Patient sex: M
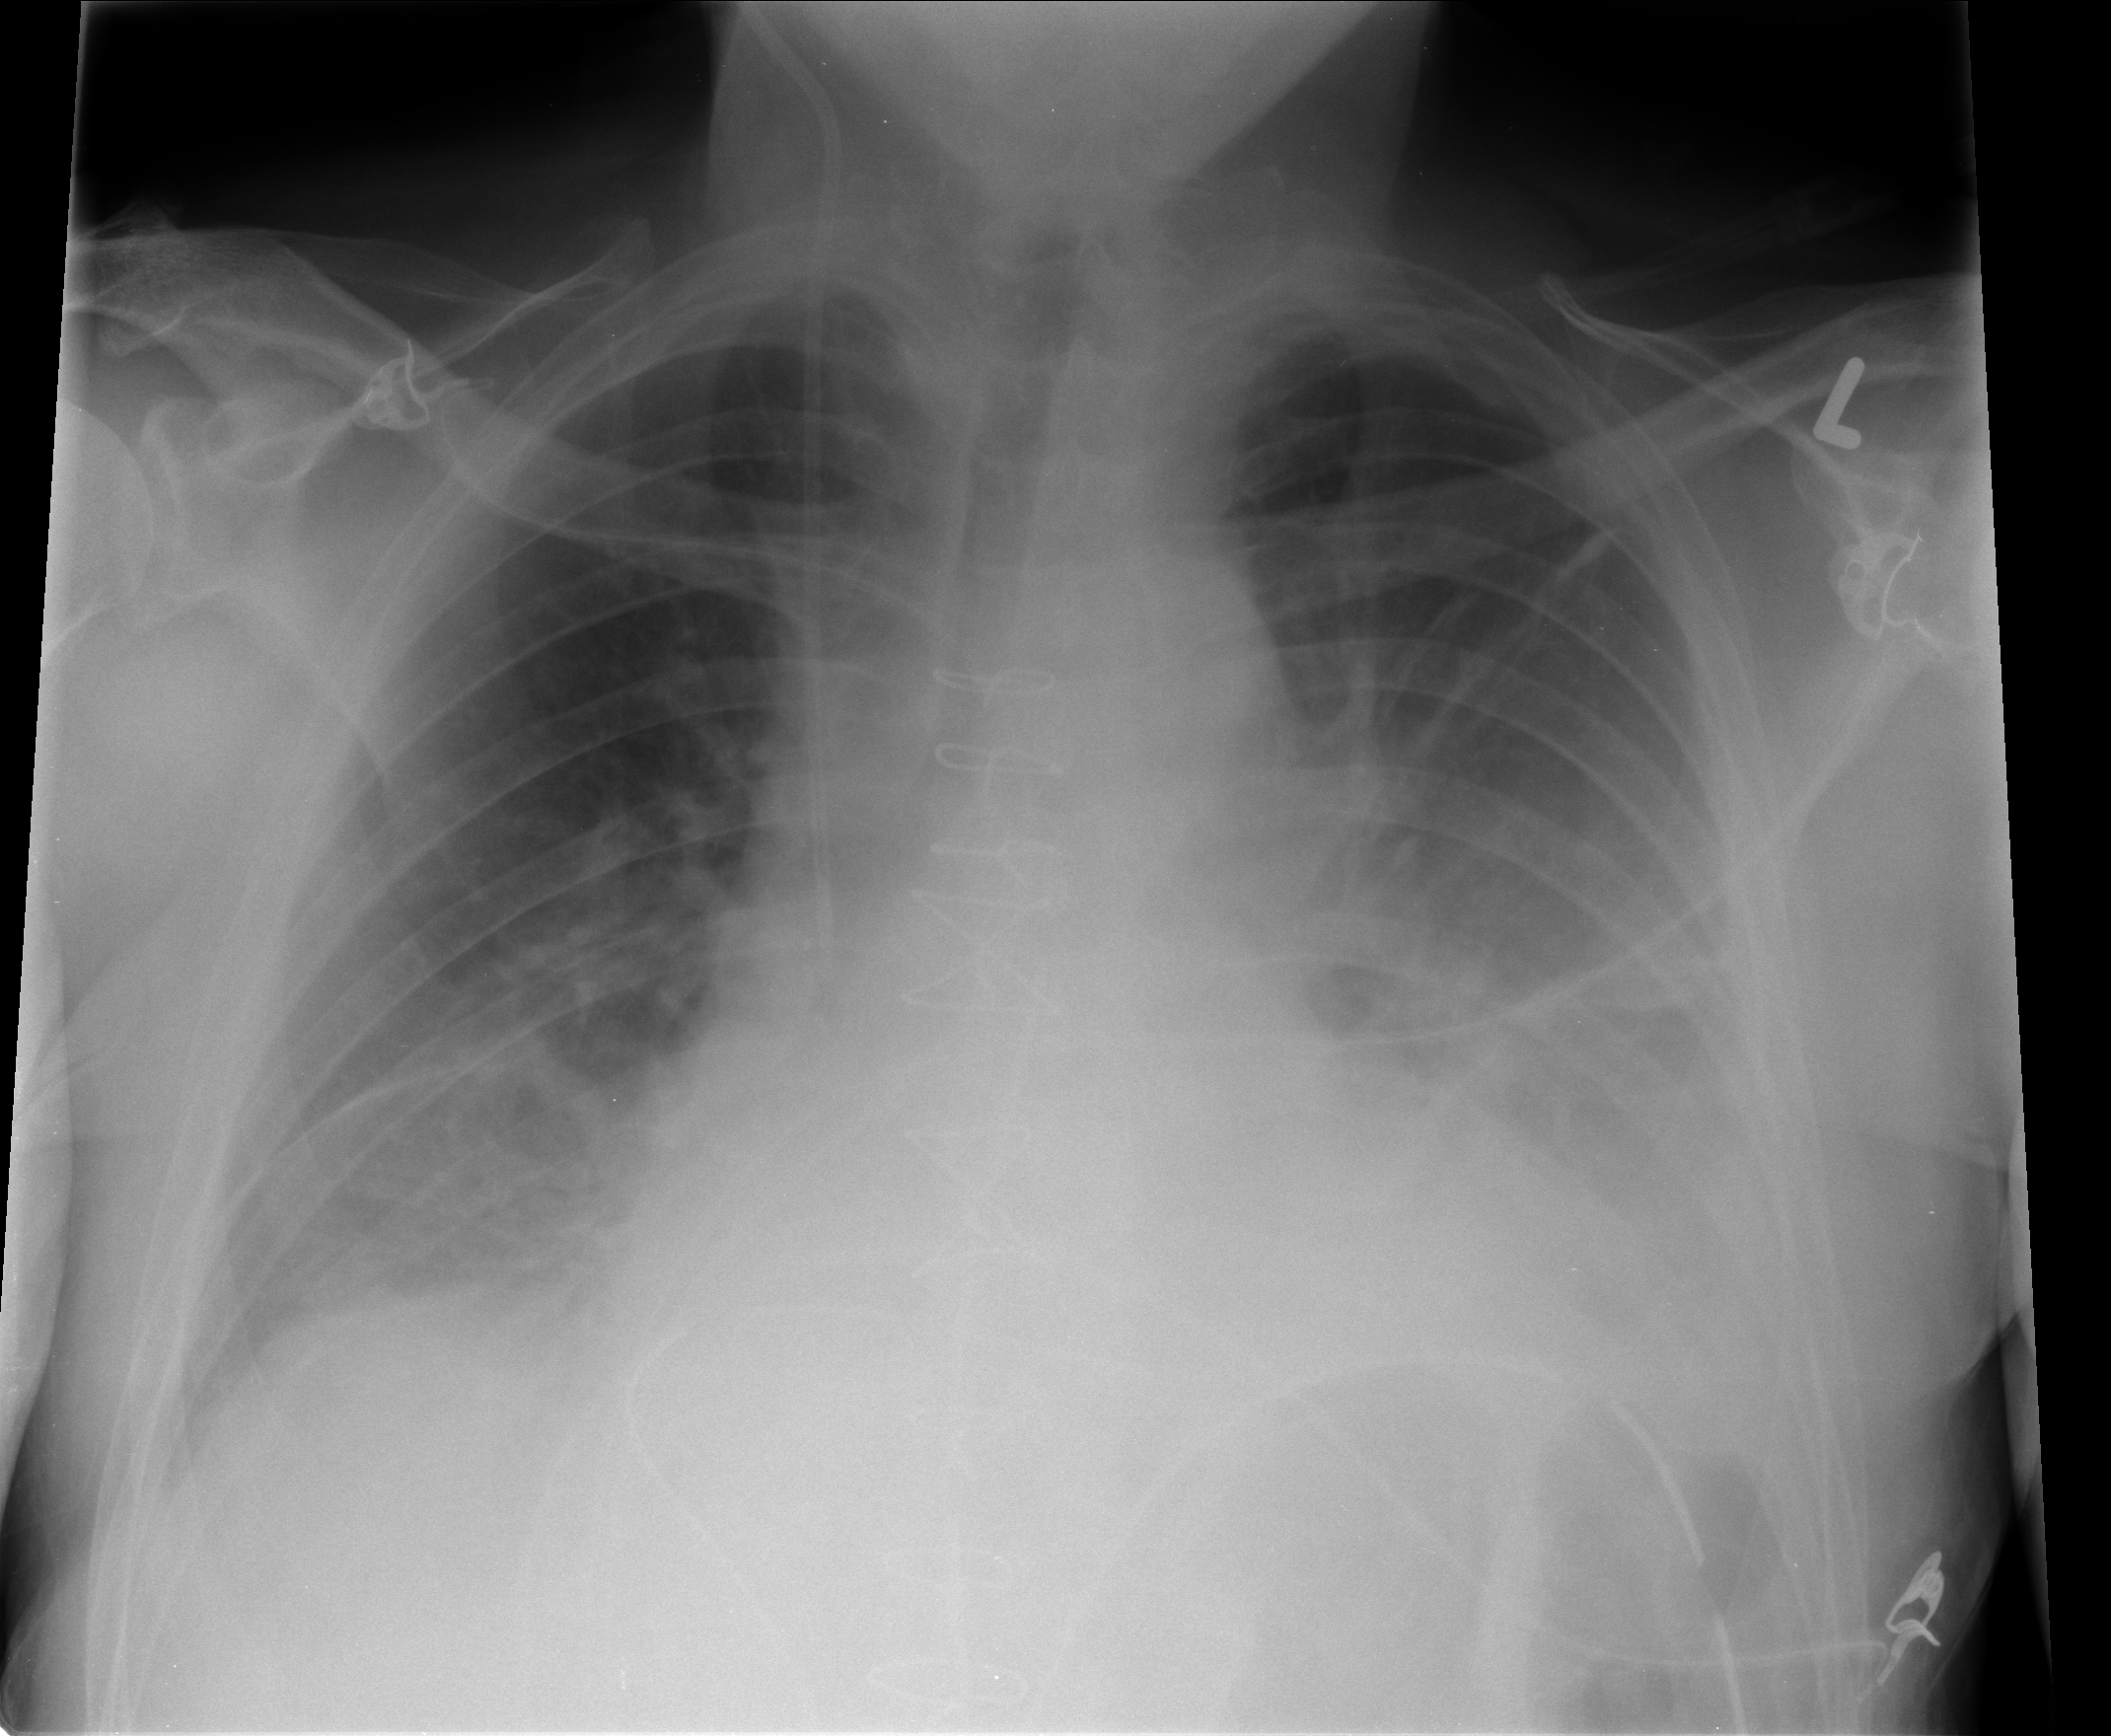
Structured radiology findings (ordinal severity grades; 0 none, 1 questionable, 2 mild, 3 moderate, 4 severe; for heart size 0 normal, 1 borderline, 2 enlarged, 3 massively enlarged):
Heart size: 2
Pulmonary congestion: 3
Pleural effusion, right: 1
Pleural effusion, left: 3
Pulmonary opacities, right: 0
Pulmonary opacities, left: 0
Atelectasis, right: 2
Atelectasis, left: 3